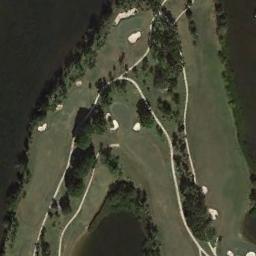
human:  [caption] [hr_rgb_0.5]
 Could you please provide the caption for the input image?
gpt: The golf course has some fairways, Roads, Barrier trees and sandpits and the golf course is surrounded by the waters .

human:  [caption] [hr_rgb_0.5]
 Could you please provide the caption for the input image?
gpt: There are three bunkers and a winding road in this area .

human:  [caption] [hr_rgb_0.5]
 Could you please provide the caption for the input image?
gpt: Many trees are near the golf course .

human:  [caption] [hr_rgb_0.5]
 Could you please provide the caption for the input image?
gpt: There are several bunkers and lakes and a few paths and many trees on a large green lawn on the golf course .

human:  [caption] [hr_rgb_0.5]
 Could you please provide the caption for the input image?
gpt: The golf course with some bunkers in the middle of a lake .